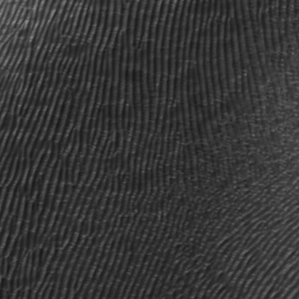
Label: frost